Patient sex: M
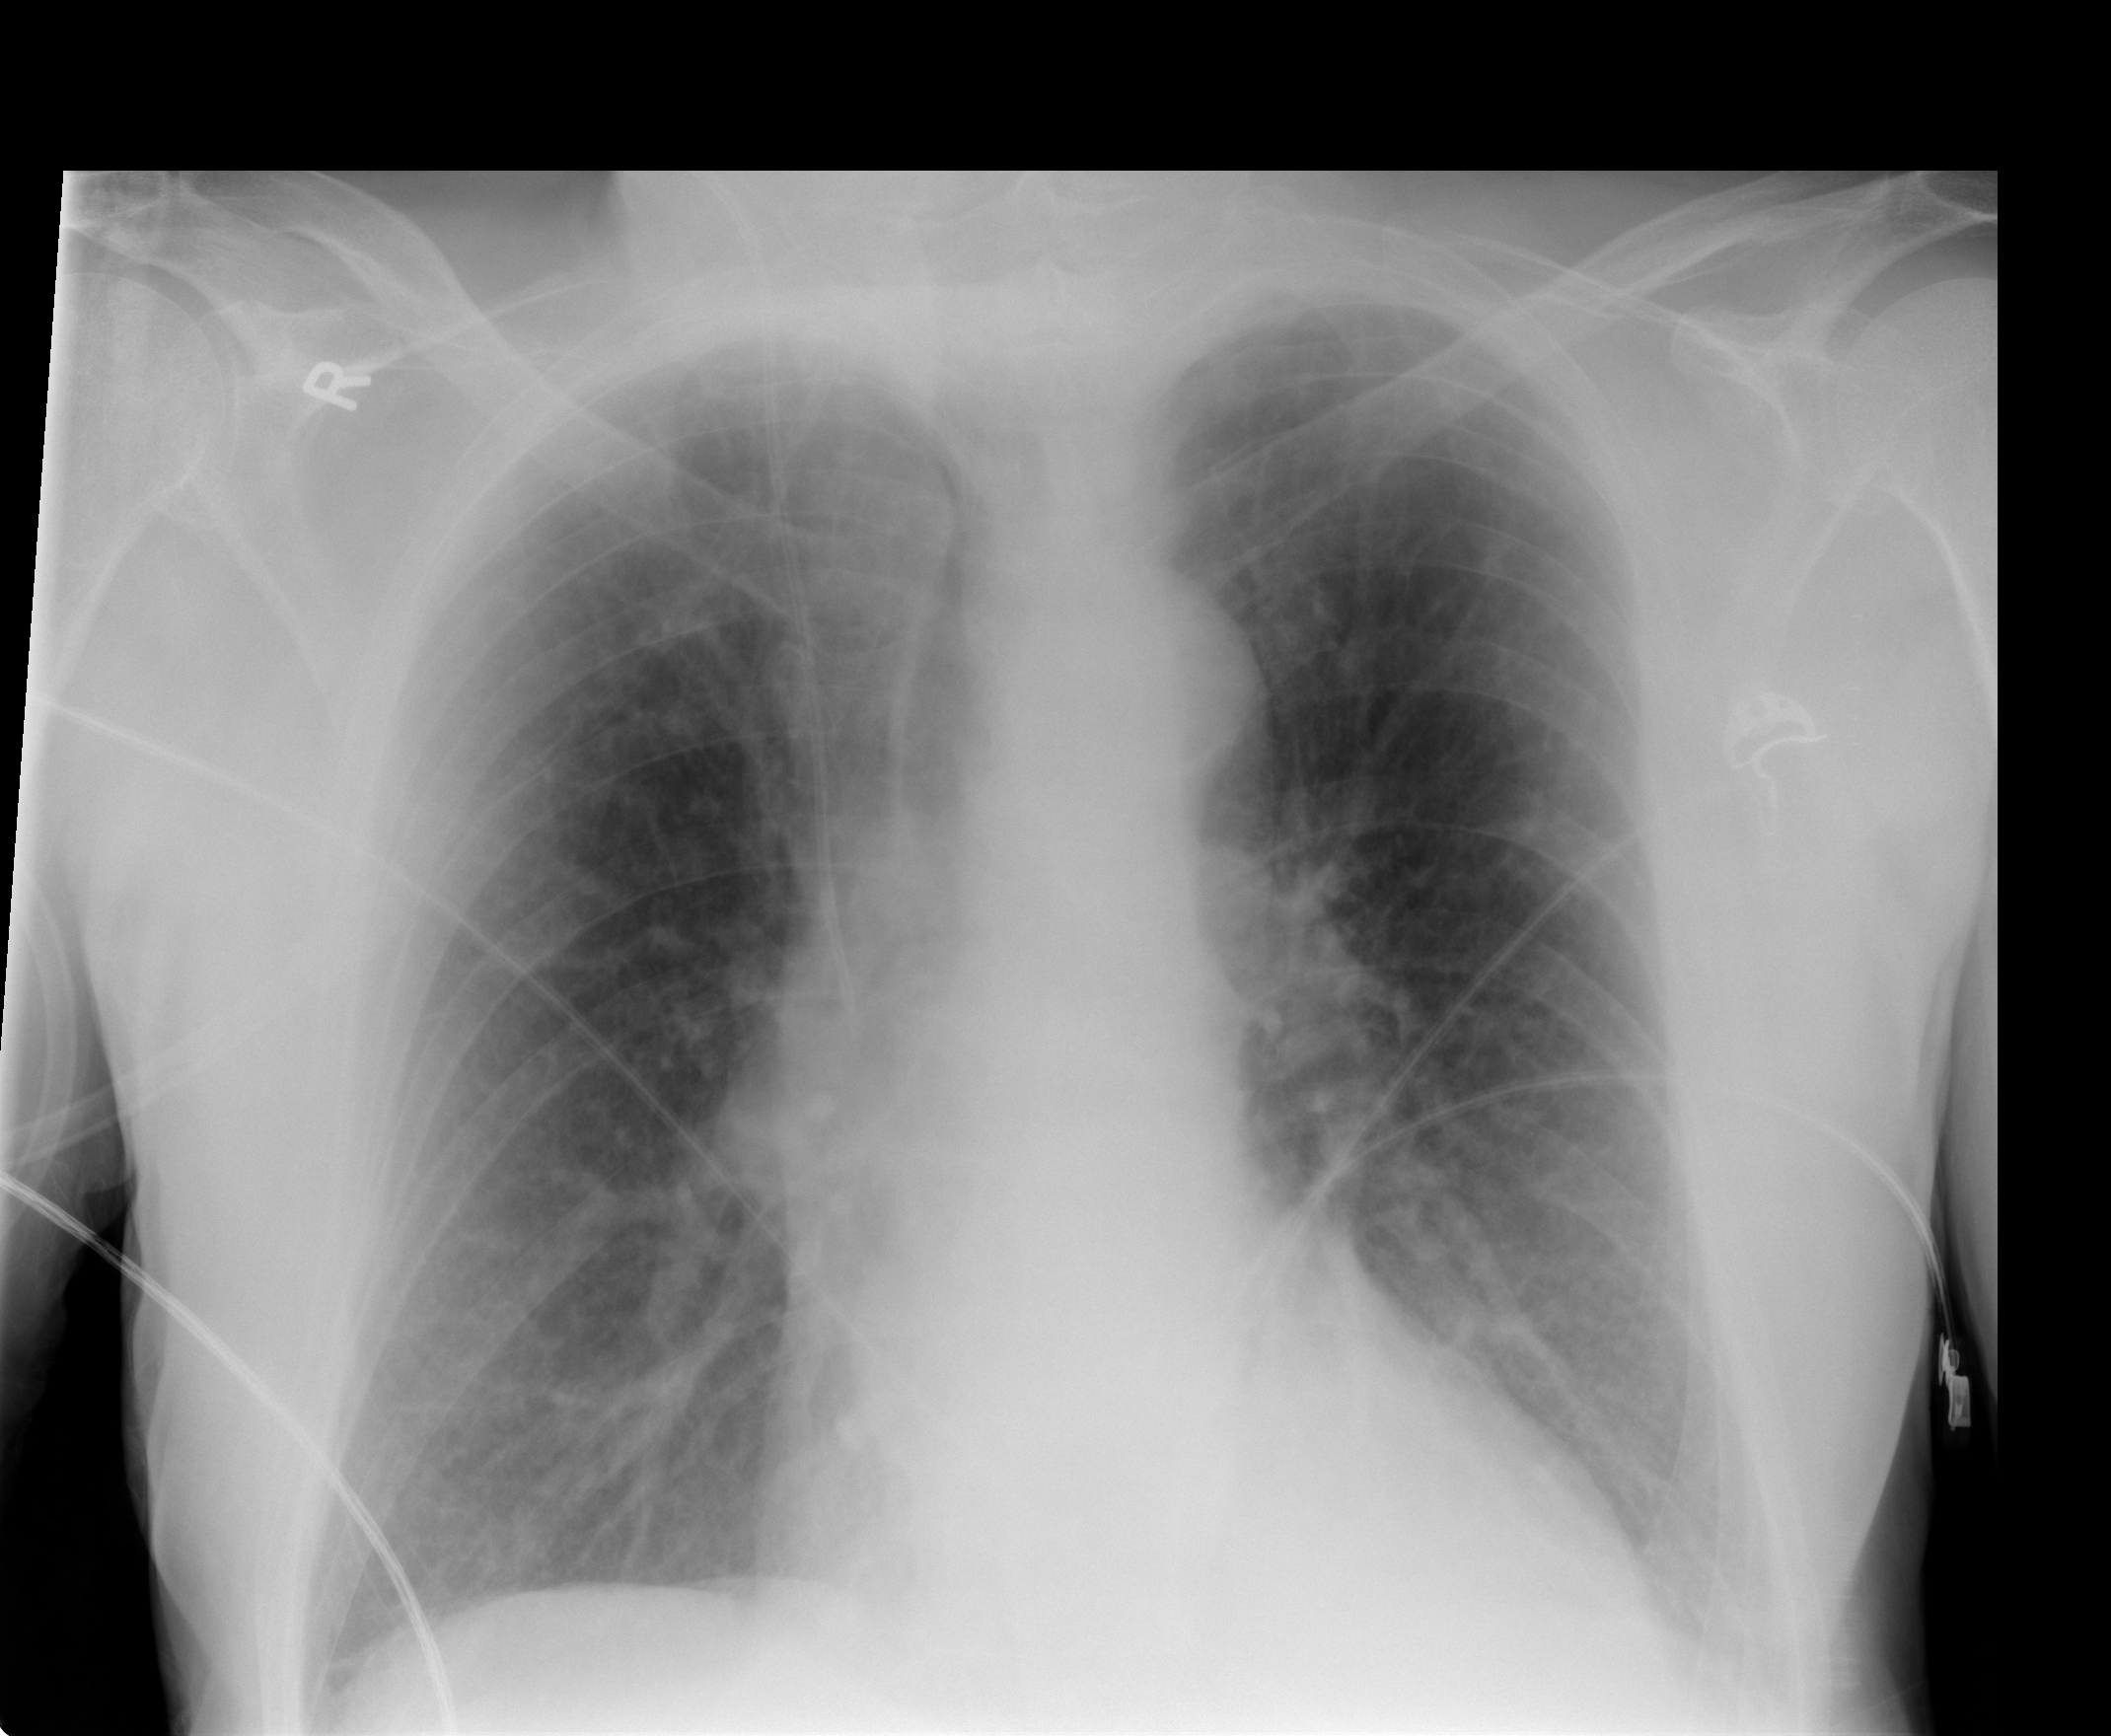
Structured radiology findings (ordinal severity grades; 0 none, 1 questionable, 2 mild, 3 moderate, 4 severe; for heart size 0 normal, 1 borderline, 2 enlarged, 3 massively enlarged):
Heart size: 0
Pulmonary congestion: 0
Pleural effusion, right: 0
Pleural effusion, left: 0
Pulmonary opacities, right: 0
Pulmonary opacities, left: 0
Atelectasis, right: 1
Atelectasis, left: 1